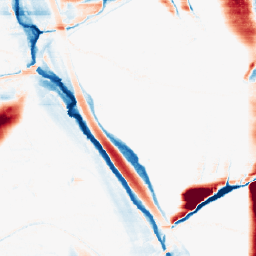
Category: morphological
Decomposition family: morphological_rect
Decomposition parameters: operation: average
width: 50
height: 5
Upsampling method: nearest
Upsampling parameters: scale: 2
Upsampling scale: 2